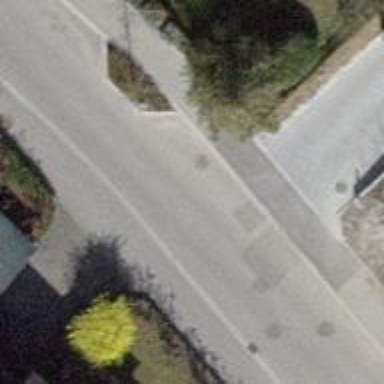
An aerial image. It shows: Residential road with asphalt surface. Both sides have sidewalks.